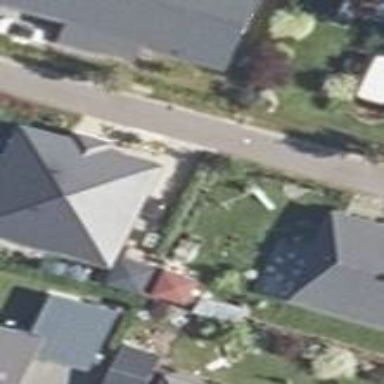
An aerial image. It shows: House with pyramidal grey roof.